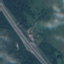
Land use / land cover: Highway